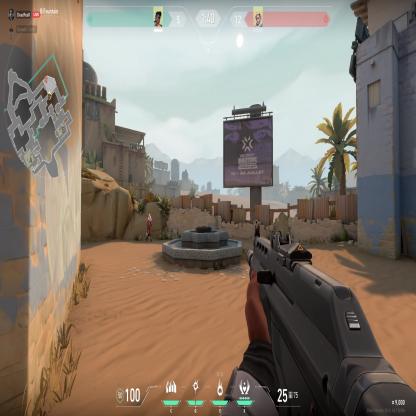
Label: enemy